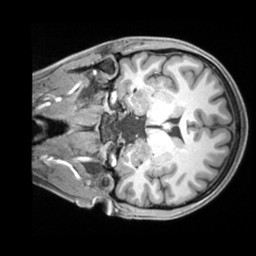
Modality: T1w
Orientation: coronal
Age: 23
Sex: female
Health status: ill
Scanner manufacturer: siemens
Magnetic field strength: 3 T
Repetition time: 2.2 s
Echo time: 0.00218 s